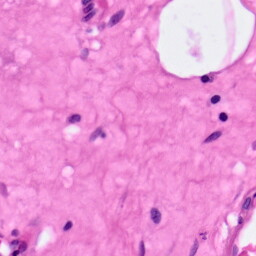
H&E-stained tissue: Pancreatic